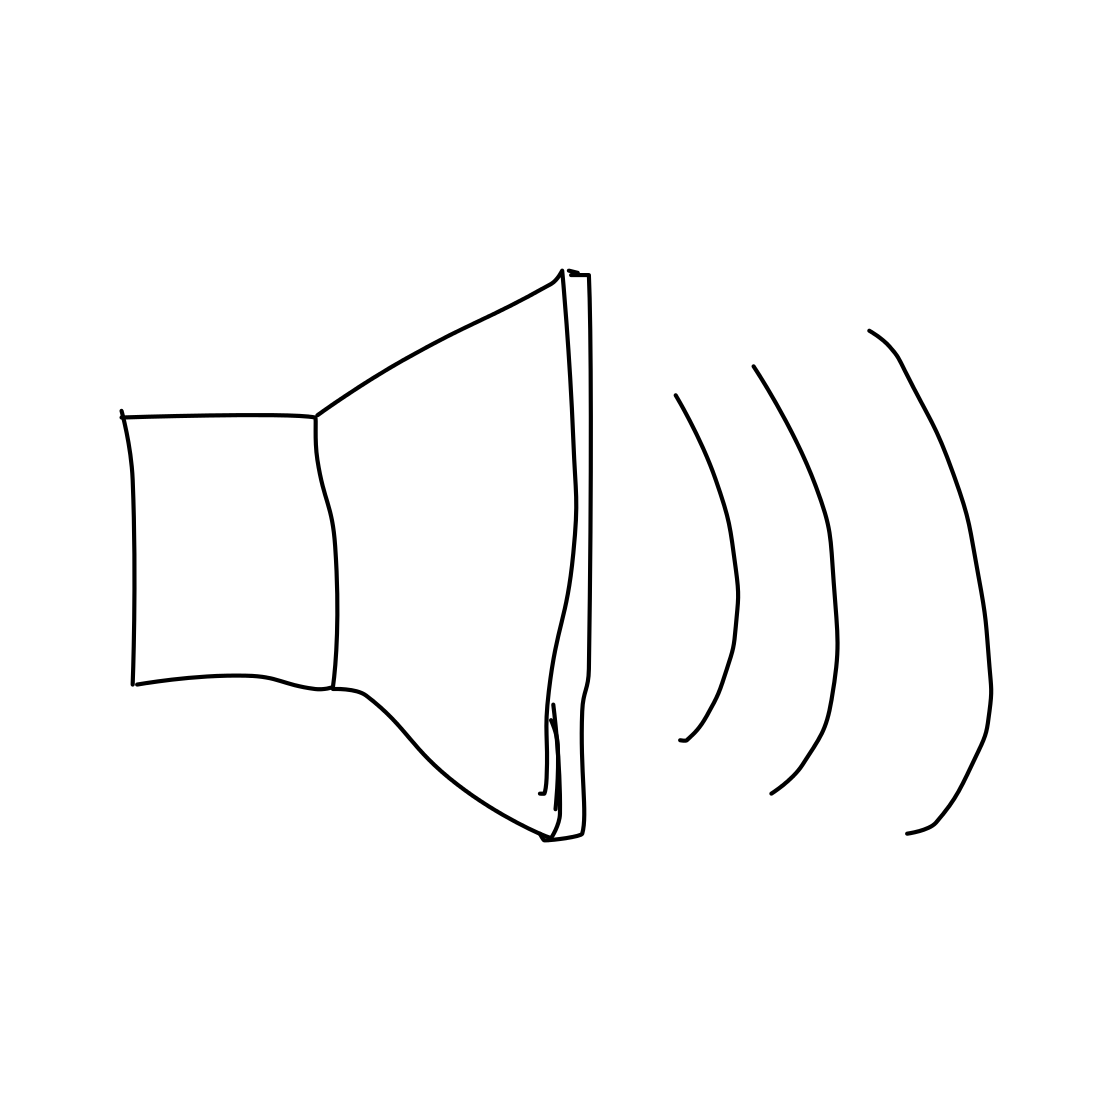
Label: loudspeaker